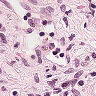
Metastatic tissue present: no